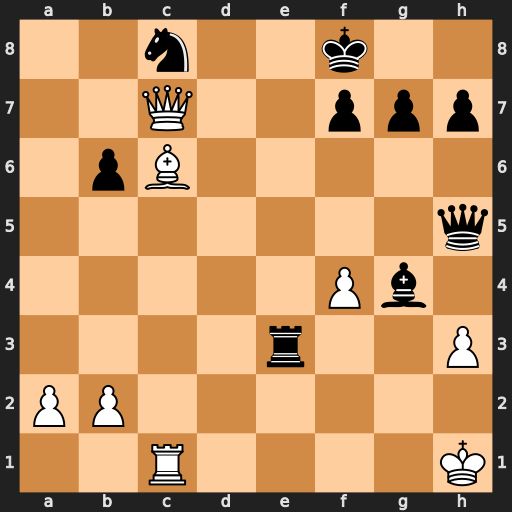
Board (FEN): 2n2k2/2Q2ppp/1pB5/7q/5Pb1/4r2P/PP6/2R4K
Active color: w
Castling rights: -
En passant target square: -
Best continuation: Qd8+ Re8 Qxe8#